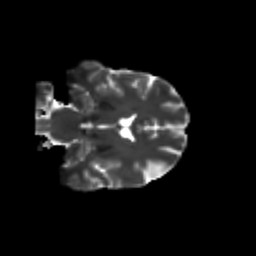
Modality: T2w
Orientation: coronal
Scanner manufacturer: siemens
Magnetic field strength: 3 T
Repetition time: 9.2 s
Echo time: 0.084 s